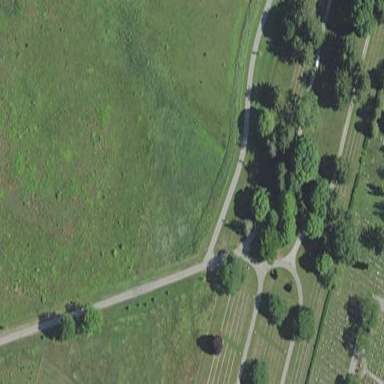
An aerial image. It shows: Cemetery.